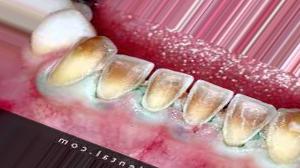
Condition: Tooth Discoloration